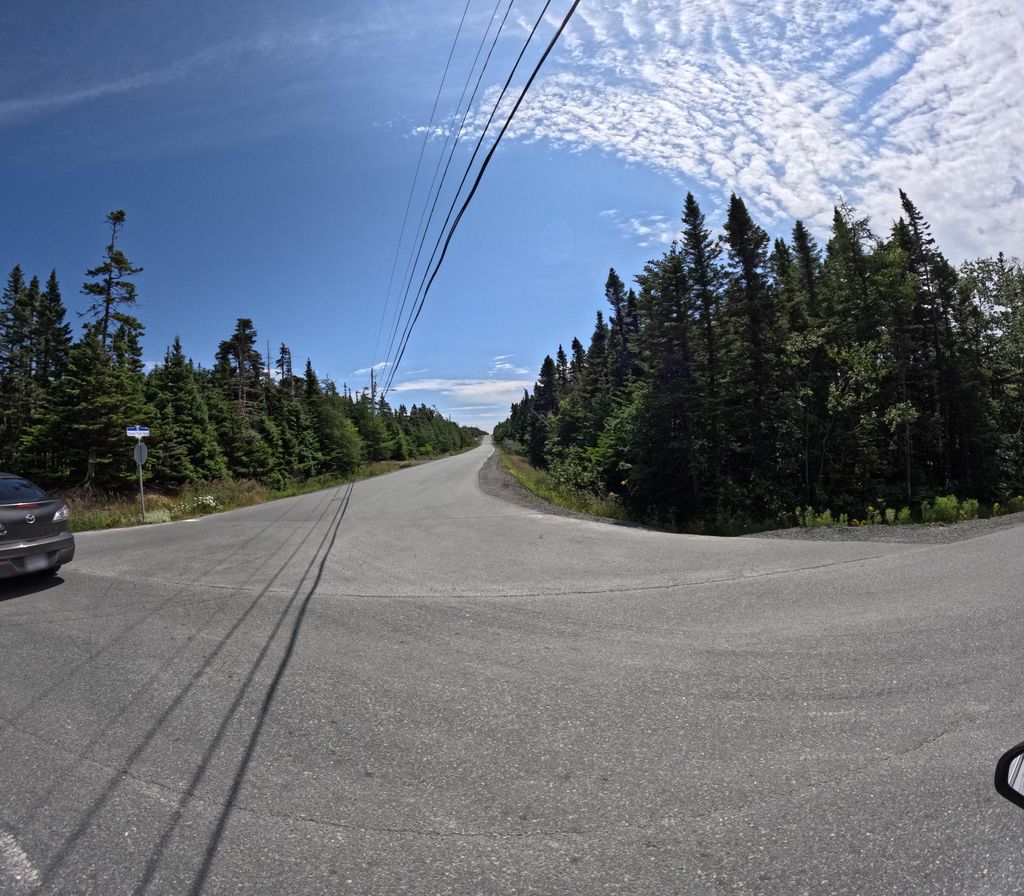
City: st_johns